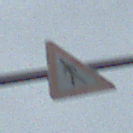
Verkehrszeichen: FussgaengerRechts
Umgebung: Outdoor, Suburban
Tageszeit: Midday
Wetter: Overcast
Licht: Natural
Jahreszeit: NotSpecified
Kontrast: LowContrast